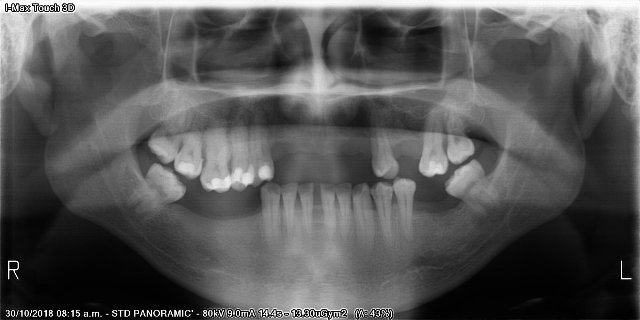
adult